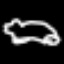
Label: frog